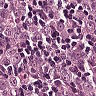
Metastatic tissue present: yes